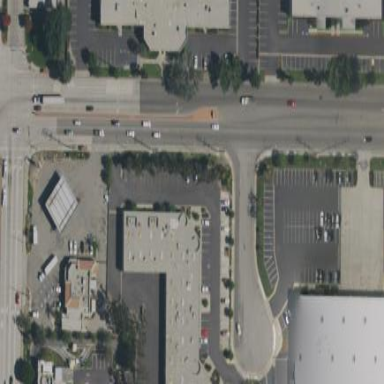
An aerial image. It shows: Commercial building.